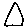
Label: triangle